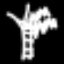
Label: palm tree